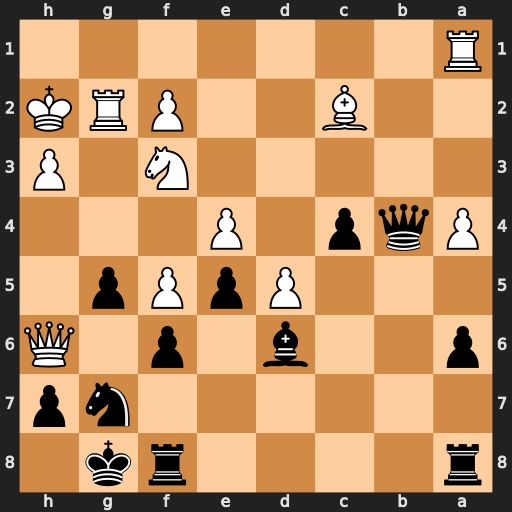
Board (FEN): r4rk1/6np/p2b1p1Q/3PpPp1/Pqp1P3/5N1P/2B2PRK/R7
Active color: b
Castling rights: -
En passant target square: -
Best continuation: Nxf5 exf5 e4+ Kh1 exf3